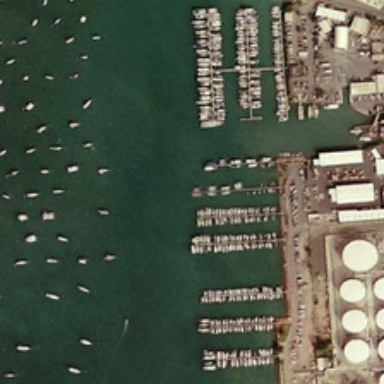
We can see a port with a railway and some white storage tanks nearby  where boats are sailing or moored compactly .